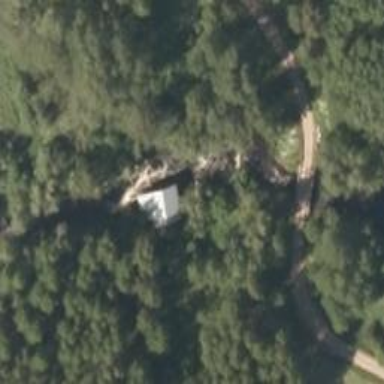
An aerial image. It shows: Watermill power generator powered by hydro source.